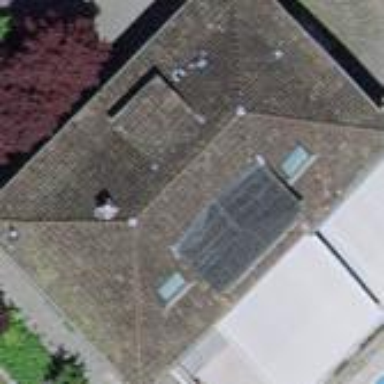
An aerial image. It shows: House with hipped roof.